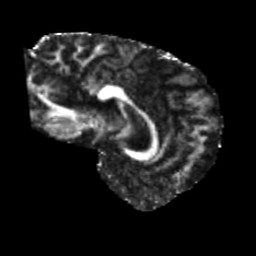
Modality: FA
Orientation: sagittal
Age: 44
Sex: female
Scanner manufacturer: siemens
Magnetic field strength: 3 T
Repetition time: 5.25 s
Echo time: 0.08 s